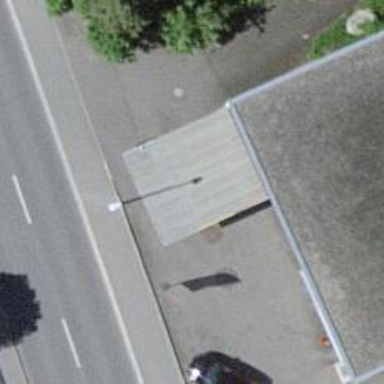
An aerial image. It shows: Fuel station.